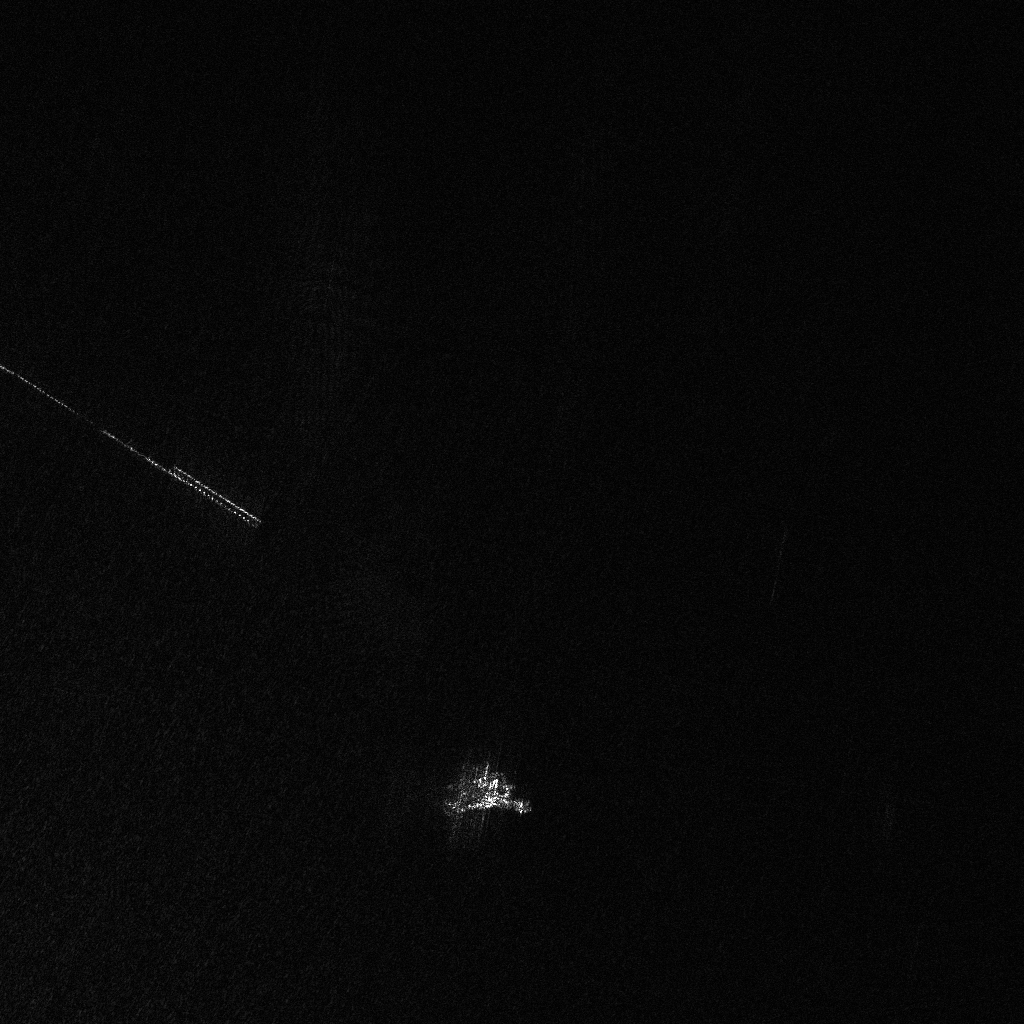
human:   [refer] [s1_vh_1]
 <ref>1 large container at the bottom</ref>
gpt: <box>[[45, 73, 50, 81, 90]]</box>